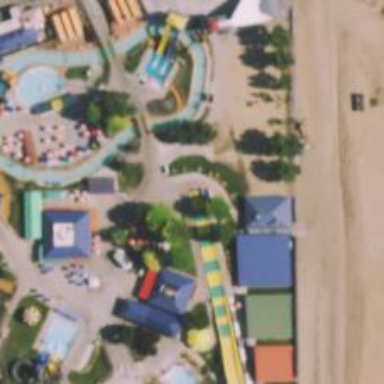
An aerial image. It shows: Water slide attraction.